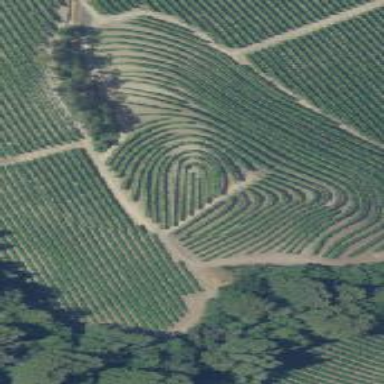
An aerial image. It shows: Vineyard with grape crops.